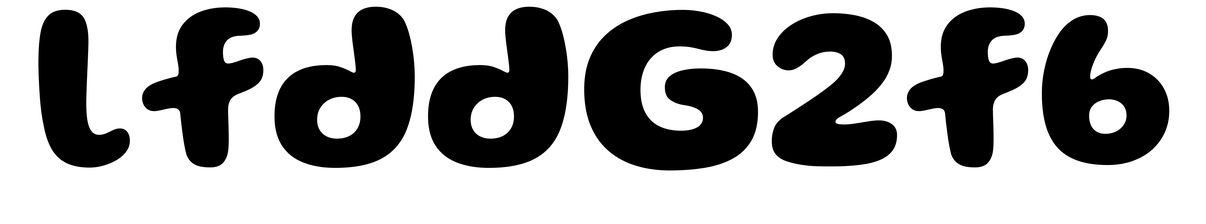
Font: Gluten_Bold